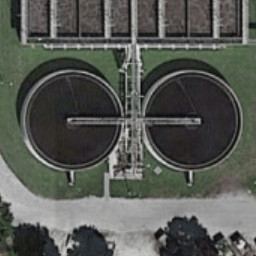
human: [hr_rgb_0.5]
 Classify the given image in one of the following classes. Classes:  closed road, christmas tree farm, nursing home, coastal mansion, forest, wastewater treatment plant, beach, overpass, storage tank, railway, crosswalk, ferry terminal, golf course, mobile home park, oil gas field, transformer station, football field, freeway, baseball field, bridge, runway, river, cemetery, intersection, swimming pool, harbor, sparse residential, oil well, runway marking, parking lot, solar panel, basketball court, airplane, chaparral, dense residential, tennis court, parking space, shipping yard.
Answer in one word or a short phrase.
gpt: wastewater treatment plant